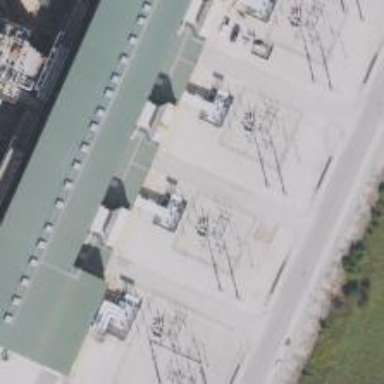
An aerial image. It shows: Switch used for power control.